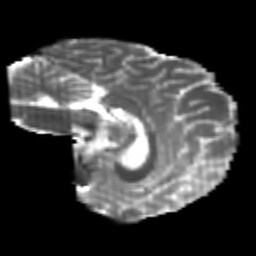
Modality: T2w
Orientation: sagittal
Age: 23
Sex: female
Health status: healthy
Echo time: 0.074 s